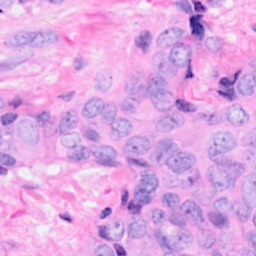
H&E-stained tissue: Breast